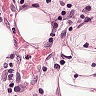
Metastatic tissue present: yes